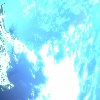
Label: sunburn